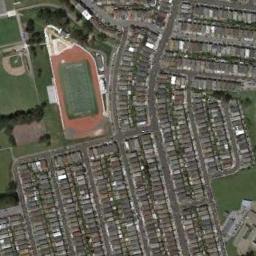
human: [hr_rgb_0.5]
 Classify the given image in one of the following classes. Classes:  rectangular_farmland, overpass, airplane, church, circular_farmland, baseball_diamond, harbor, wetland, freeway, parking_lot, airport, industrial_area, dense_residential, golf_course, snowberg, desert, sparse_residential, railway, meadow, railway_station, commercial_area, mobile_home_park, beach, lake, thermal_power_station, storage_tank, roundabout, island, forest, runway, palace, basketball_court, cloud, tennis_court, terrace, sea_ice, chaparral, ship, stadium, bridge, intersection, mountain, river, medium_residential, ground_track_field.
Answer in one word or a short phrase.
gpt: ground_track_field